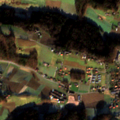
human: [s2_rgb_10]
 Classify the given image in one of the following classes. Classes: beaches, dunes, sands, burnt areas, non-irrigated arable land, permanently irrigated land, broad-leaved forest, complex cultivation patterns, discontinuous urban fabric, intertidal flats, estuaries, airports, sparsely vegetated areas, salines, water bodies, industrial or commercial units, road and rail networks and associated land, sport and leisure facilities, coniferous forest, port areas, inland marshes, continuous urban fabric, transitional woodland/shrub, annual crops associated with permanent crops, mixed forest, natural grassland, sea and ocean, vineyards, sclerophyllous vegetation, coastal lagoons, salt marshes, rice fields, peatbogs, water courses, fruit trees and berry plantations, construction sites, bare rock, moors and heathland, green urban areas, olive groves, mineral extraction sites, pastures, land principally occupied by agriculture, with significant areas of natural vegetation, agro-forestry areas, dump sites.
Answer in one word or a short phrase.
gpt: discontinuous urban fabric, complex cultivation patterns, broad-leaved forest